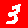
Digit: 3